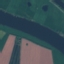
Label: River